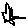
Label: star